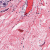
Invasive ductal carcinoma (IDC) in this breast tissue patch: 0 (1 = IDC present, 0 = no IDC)